I will show an image sequence of human cooking. I have annotated the images with numbered circles. Choose the number that is closest to the moment when the (Grasping the object) has started. You are a five-time world champion in this game. Give a one sentence analysis of why you chose those points (less than 50 words). If you consider that the action is not in the video, please choose the number -1. Provide your answer at the end in a json file of this format: {"points": []}
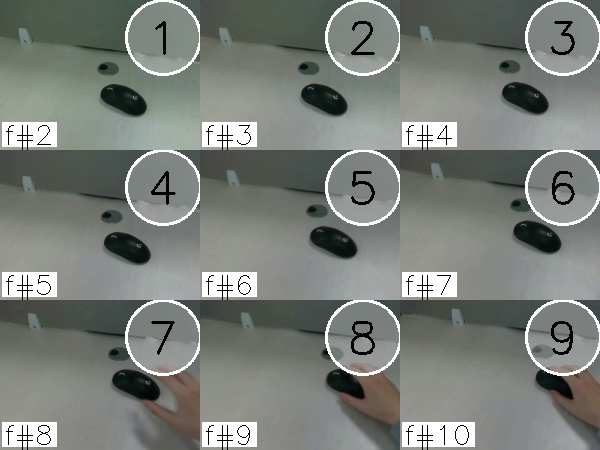
Frame 9 shows the clearest moment of hand-object contact.
{"points": [9]}